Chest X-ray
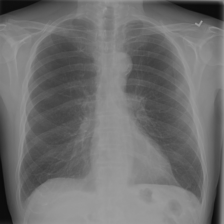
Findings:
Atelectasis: negative
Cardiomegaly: negative
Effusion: negative
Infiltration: positive
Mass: negative
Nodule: negative
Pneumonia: negative
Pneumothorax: negative
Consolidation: negative
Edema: negative
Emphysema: negative
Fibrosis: negative
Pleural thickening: negative
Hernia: negative